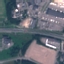
Land use / land cover class: Highway